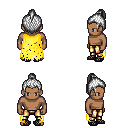
a pixel art fantasy rpg character, male body template, human, dark skin, yellow tattered cape, gold greaves, white short topknot hairstyle, ghillies, four views (front, back, left, right), 2x2 character sprite sheet, small pixel art, hard edges, no anti-aliasing